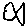
Label: fish